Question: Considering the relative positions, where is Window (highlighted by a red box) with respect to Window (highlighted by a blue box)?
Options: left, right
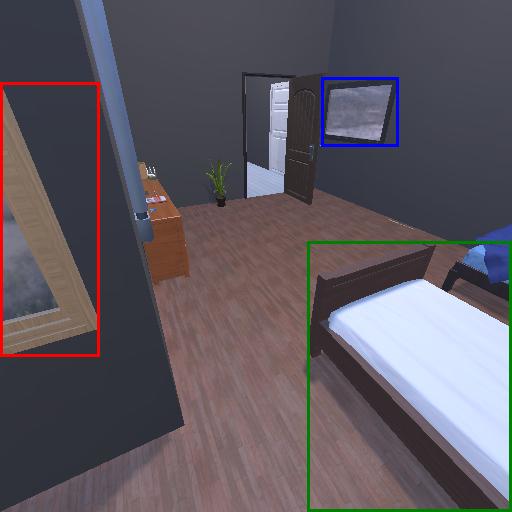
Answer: left